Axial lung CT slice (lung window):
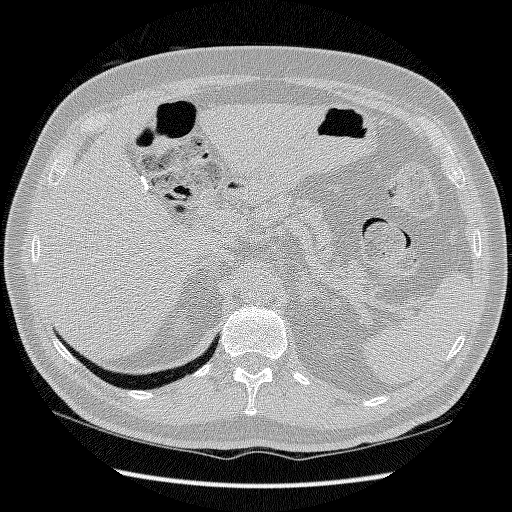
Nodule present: no